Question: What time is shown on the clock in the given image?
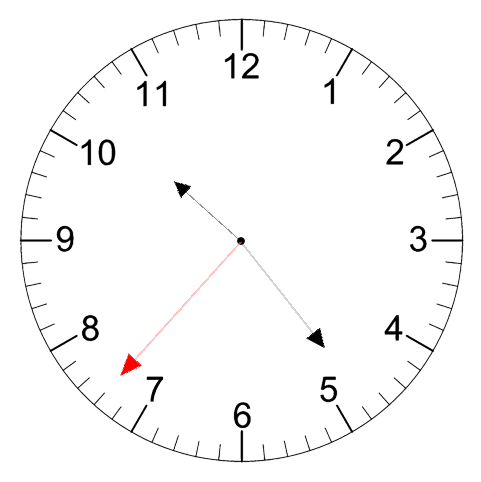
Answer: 10:23:37